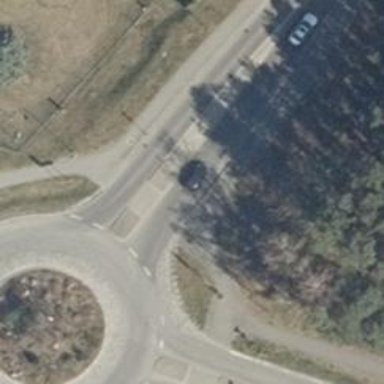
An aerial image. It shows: Uncontrolled crossing with central island on the road.